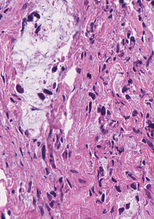
Tumor epithelial tissue: no
Tumor-associated stroma tissue: yes
Normal tissue: no